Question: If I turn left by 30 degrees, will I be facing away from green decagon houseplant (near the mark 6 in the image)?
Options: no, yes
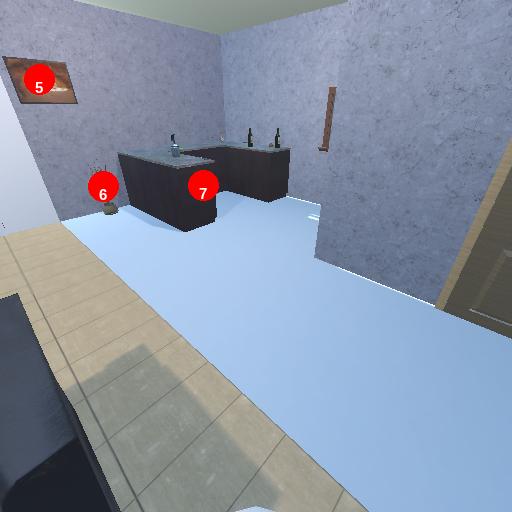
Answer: no